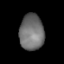
Tissue: lung
Cell type: Endothelial cells
Senescence score: 0.5464
Nuclear area (px): 865
Mean DAPI intensity: 111.412